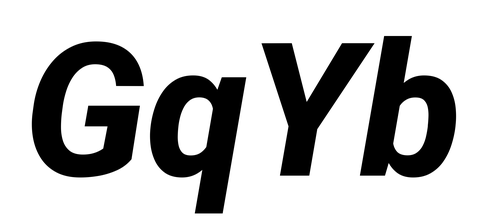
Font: Roboto-Italic_ExtraBold_Italic